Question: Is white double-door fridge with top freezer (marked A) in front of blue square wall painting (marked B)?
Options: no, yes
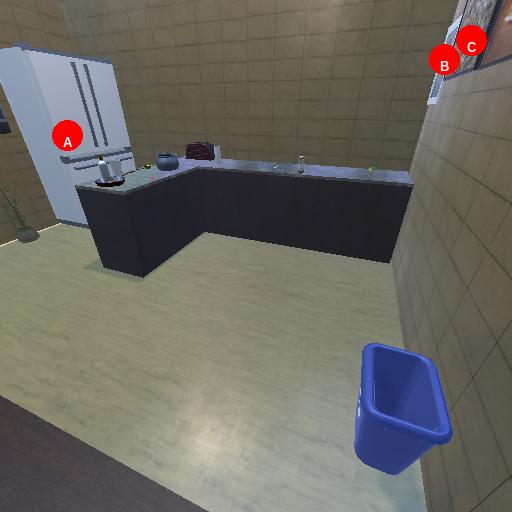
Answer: no